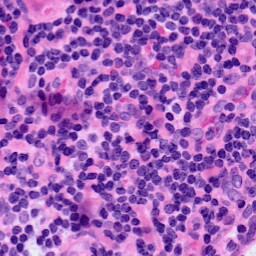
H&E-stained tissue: LymphNode